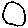
Label: circle